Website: apple
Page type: address-validator
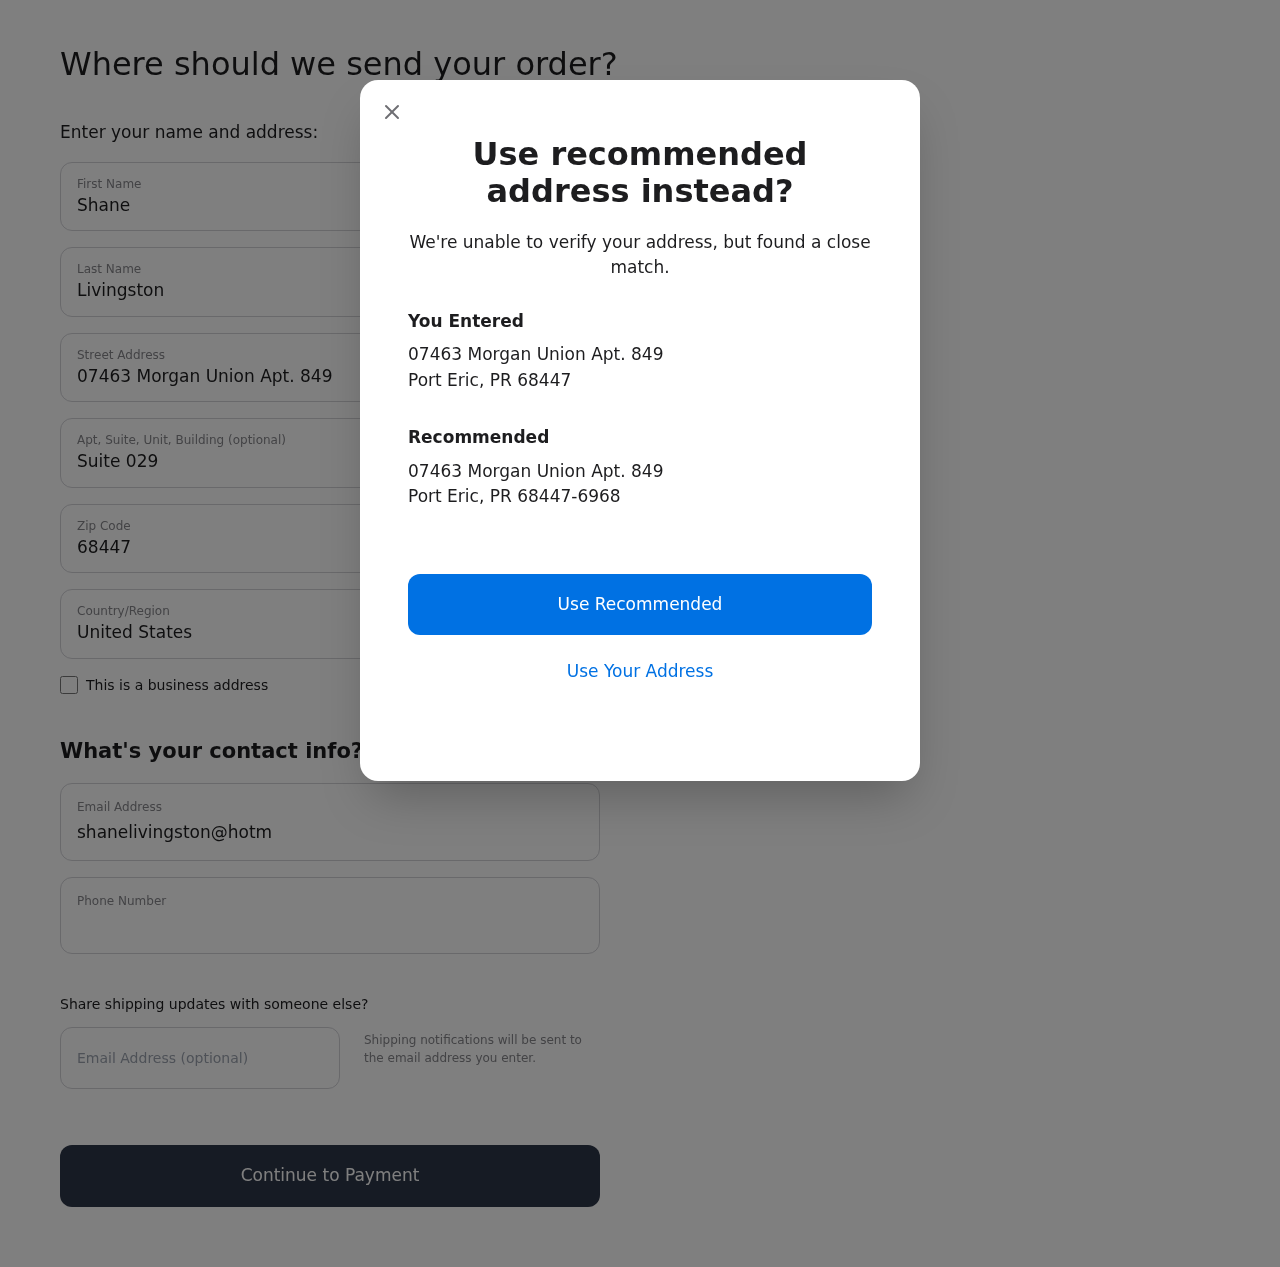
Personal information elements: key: PII_CITY
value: Port Eric
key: PII_COUNTRY
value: United States
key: PII_EMAIL
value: shanelivingston@hotmail.com
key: PII_FIRSTNAME
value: Shane
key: PII_GIFT_EMAIL
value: rmartin@yahoo.com
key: PII_LASTNAME
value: Livingston
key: PII_PHONE
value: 2758632762
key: PII_POSTCODE
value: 68447
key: PII_POSTCODE_FULL
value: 68447-6968
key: PII_STATE_ABBR
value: PR
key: PII_STREET
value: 07463 Morgan Union Apt. 849
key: PII_STREET2
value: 07463 Morgan Union Apt. 849
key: PII_STREET2
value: Suite 029
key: PII_CITY2
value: Port Eric
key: PII_STATE_ABBR2
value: PR